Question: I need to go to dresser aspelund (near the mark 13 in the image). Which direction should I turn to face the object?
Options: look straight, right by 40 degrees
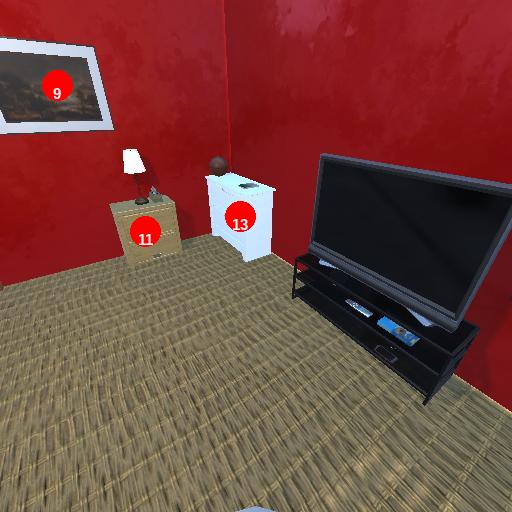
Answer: look straight